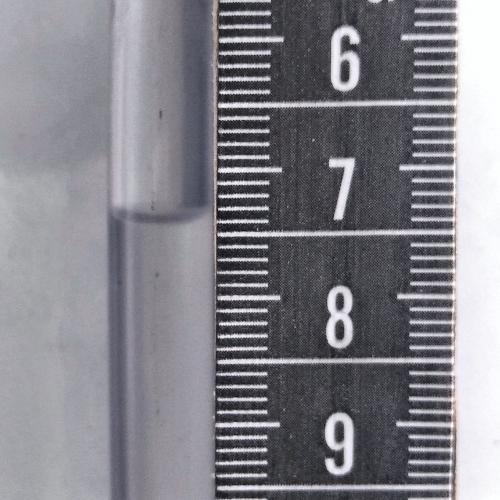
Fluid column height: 7.4 cm